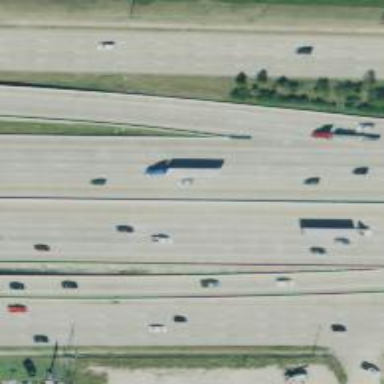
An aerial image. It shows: Motorway.